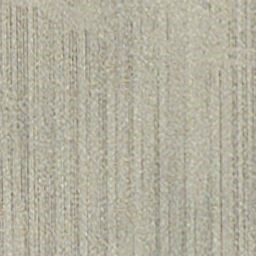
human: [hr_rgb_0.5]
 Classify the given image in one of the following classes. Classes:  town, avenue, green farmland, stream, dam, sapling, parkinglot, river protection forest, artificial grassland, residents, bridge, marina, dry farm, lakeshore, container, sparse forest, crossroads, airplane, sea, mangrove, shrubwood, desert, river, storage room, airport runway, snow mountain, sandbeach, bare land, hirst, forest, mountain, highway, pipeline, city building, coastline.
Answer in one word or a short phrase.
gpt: dry farm